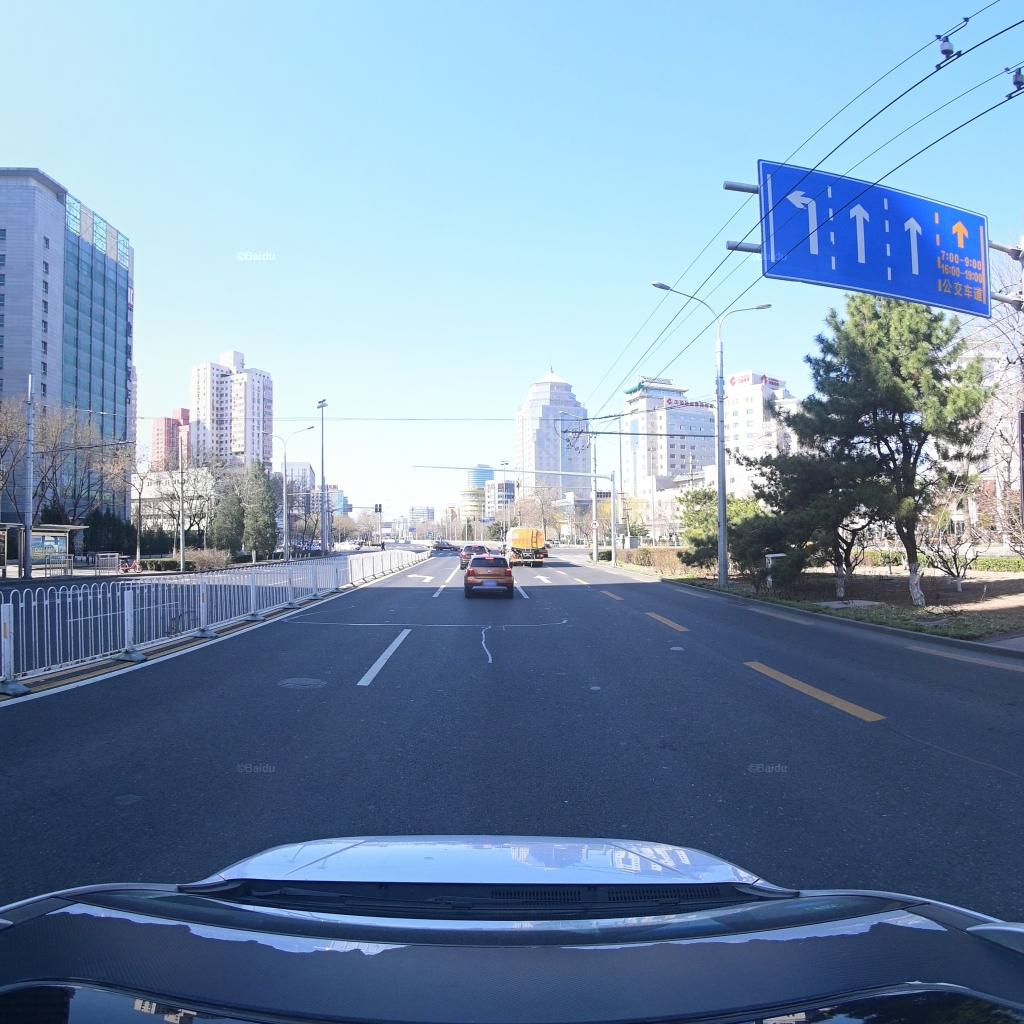
Region: Fengtai
Road damage annotations: pothole, transverse patch, longitudinal patch, longitudinal patch, longitudinal patch